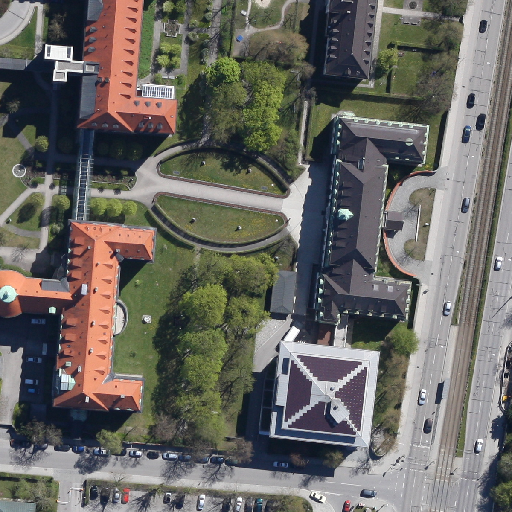
Referring expression: road